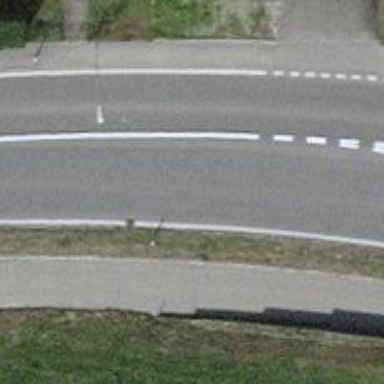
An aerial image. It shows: Primary road with asphalt surface.